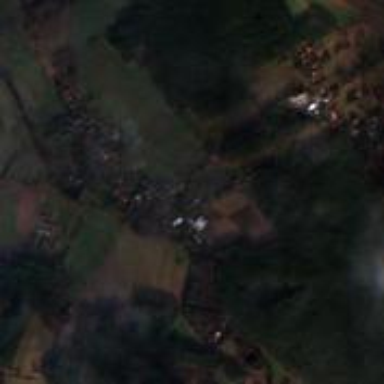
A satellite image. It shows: Village.